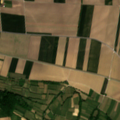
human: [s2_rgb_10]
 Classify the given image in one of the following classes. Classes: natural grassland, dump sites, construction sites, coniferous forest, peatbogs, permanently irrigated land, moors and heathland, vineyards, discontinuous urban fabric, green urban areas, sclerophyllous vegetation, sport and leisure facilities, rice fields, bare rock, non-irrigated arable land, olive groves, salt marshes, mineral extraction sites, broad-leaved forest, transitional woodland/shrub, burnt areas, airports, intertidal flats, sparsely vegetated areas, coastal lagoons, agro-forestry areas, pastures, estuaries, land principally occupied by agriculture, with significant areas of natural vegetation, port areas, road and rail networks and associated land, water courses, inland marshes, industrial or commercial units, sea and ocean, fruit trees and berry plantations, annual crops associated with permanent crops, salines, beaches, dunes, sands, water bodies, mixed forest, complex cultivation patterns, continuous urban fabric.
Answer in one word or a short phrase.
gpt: discontinuous urban fabric, non-irrigated arable land, vineyards, broad-leaved forest